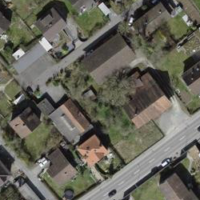
EUNIS habitat code: 54
Species observed at this site:
Allium ursinum